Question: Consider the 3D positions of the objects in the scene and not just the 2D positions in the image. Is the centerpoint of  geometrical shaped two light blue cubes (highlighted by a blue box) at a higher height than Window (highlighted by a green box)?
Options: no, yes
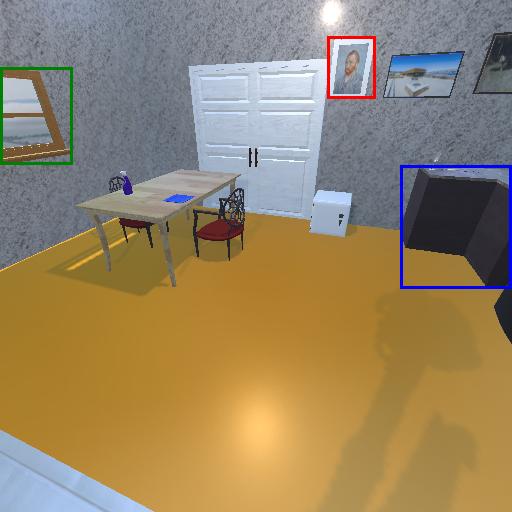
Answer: no